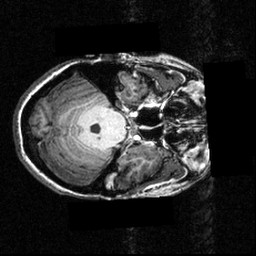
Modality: T1w
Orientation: axial
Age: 28
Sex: female
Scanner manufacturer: siemens
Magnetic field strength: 3.951 T
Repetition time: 1.5 s
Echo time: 0.00335 s